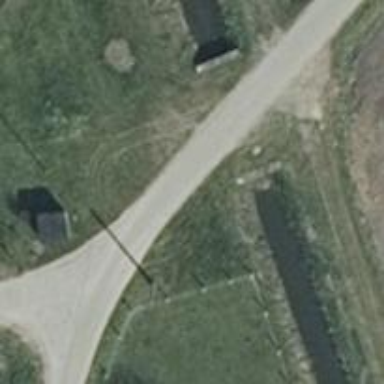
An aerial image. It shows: Service road on bridge.